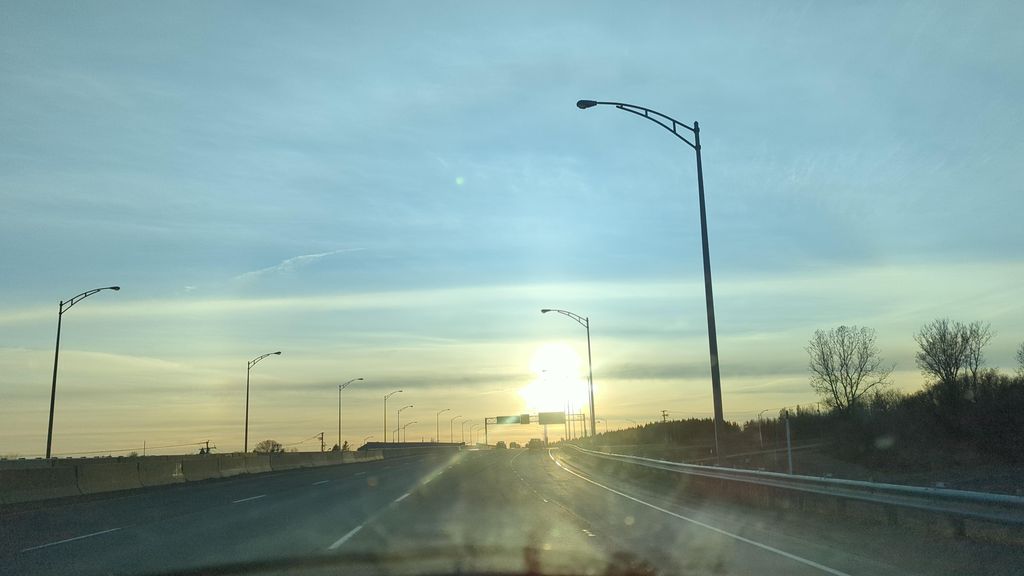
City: quebec_city